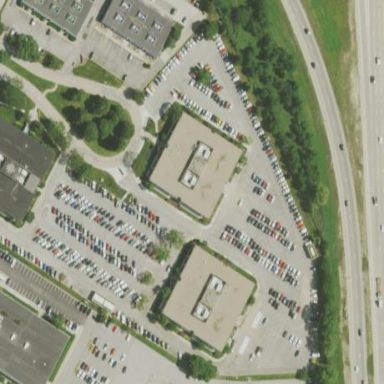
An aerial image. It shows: Office building.